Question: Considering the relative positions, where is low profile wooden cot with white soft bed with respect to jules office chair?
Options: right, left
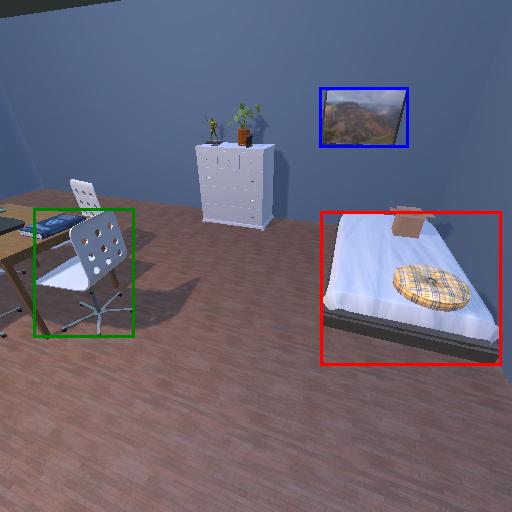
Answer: right